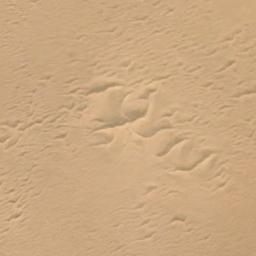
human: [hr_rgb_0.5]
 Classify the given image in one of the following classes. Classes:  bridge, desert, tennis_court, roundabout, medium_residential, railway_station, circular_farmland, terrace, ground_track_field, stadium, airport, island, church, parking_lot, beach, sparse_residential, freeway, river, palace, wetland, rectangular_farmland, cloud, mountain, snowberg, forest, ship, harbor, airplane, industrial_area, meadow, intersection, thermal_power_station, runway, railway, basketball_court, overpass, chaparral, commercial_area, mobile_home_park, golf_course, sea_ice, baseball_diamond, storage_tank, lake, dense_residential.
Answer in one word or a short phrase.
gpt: desert